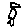
Label: bird